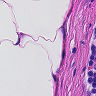
Metastatic tissue present: no